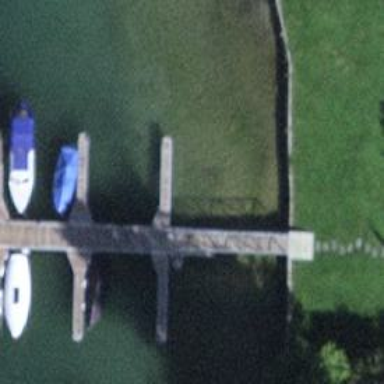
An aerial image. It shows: Man-made pier.